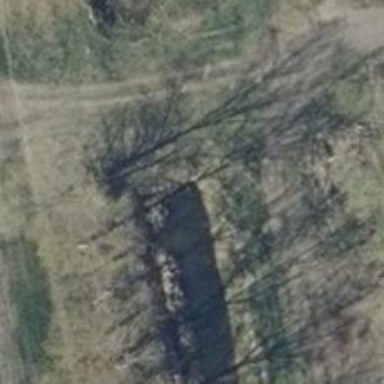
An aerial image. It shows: Culvert tunnel.